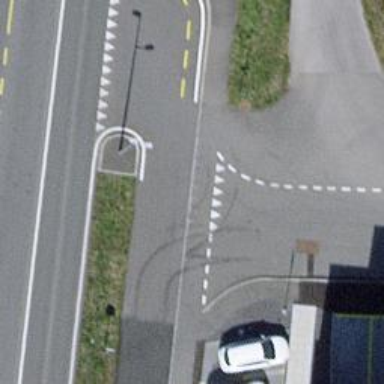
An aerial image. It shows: Unmarked crossing on asphalt footway.